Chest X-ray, AP view. Patient: 42 years old, sex M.
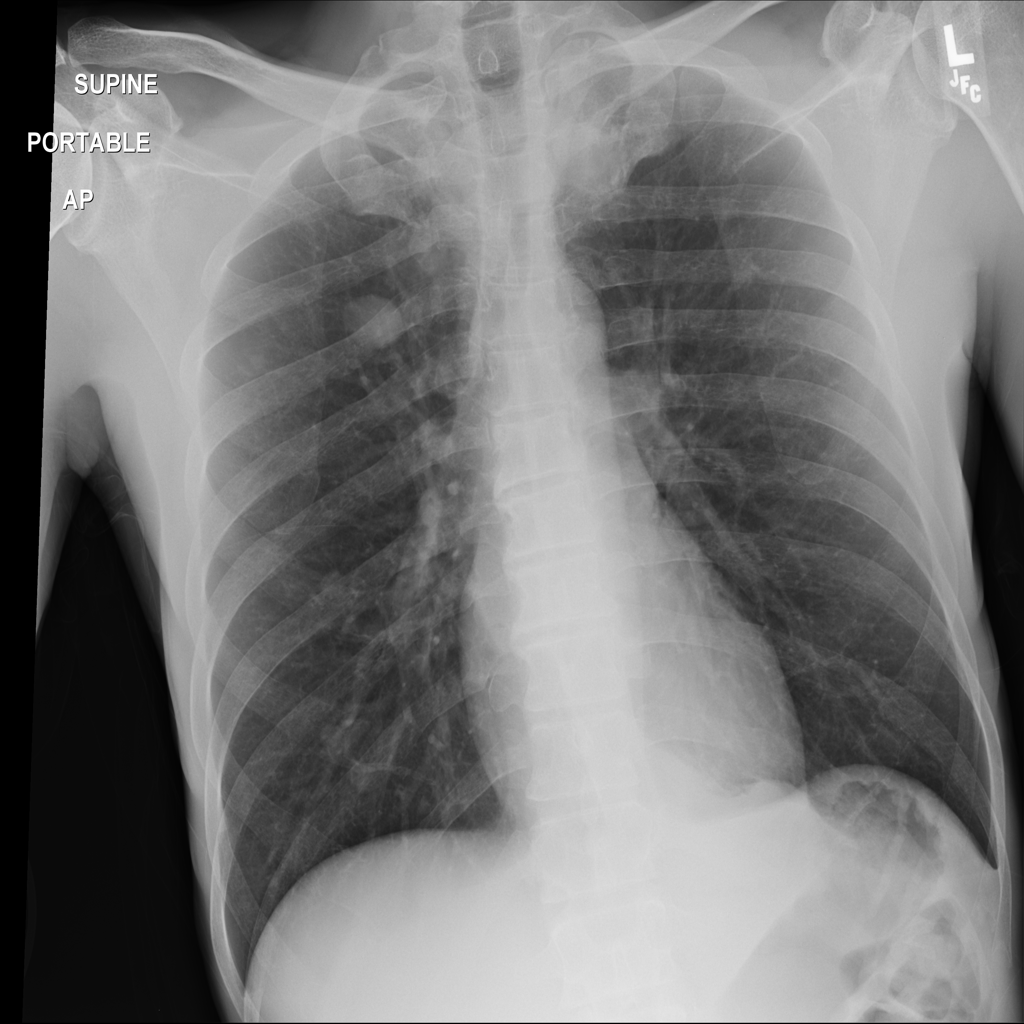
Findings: Atelectasis, Nodule